Interaction volume radius: 5 \u00c5
Interaction volume height: 15 \u00c5
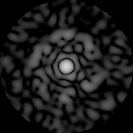
Disorder parameter: 0.8645